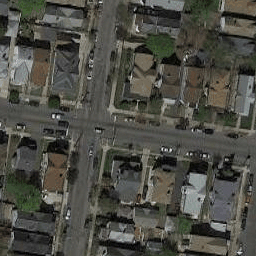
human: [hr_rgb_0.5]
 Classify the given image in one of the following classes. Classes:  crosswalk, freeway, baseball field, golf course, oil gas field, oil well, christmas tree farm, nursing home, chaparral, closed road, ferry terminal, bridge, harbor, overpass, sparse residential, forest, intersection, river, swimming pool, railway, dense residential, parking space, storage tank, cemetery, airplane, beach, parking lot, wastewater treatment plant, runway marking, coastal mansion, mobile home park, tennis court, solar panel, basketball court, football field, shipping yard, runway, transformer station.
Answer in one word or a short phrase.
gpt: intersection